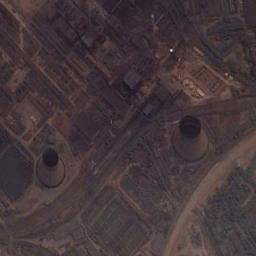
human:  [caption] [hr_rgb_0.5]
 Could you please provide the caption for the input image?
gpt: There is a smoking thermal power station by the road .

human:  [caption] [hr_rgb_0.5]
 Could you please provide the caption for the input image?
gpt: The thermal power station is on the bare land next to some buildings .

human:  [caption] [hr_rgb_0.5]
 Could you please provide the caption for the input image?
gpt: In the thermal power station, there are neatly planned plants, Equipment and good greenery  There are two cooling towers and a chimney .

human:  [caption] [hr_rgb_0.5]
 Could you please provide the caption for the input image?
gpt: There are many buildings of different shapes next to the thermal power station .

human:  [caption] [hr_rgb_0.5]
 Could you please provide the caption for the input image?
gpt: There are two chimneys on the thermal power station .